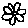
Label: flower